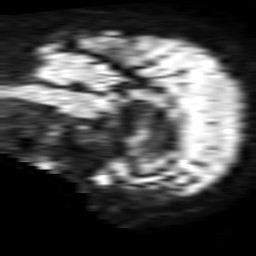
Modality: TRACE
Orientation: sagittal
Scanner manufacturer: philips
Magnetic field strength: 1.5 T
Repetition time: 3.504 s
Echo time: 0.07078 s